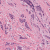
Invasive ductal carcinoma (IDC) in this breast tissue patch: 1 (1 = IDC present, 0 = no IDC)